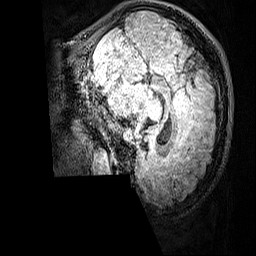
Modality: FLAIR
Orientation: sagittal
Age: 22
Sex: female
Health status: healthy
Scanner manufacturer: siemens
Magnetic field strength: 3 T
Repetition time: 5 s
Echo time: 0.388 s